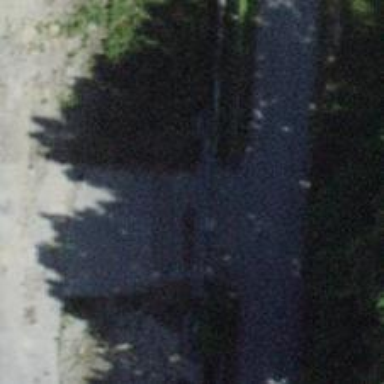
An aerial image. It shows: Gate.